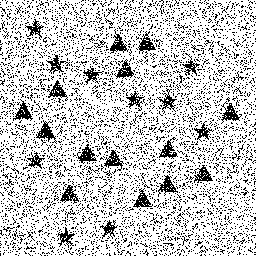
Squares: 0
Triangles: 14
Stars: 10
Total shapes: 24